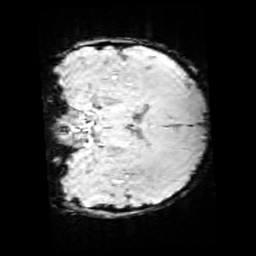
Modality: SWI
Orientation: coronal
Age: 9
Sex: male
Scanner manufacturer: siemens
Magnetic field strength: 3 T
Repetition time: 0.027 s
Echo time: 0.02 s